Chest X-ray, AP view. Patient: 52 years old, sex M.
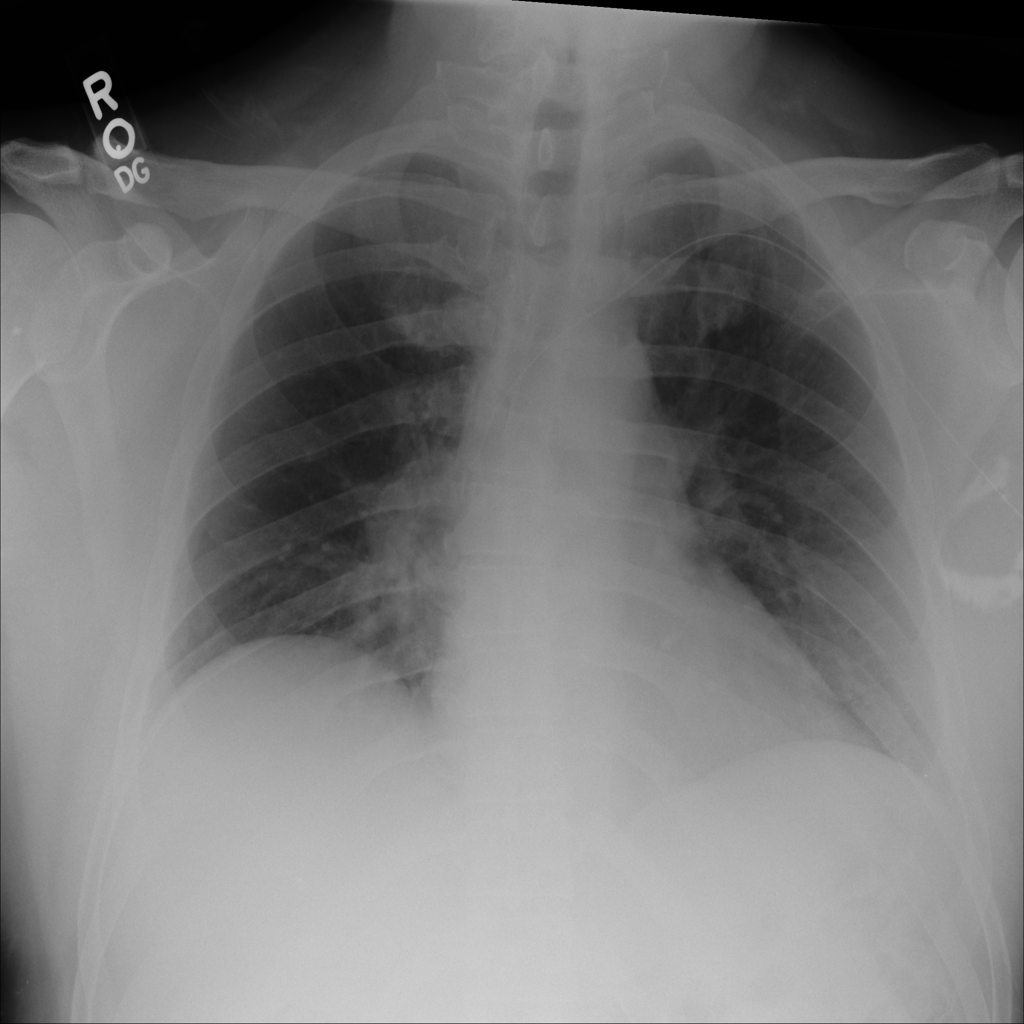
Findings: No Finding